Aerial crown-view tile of a tropical tree (Barro Colorado Island, Panama), acquired 20241216:
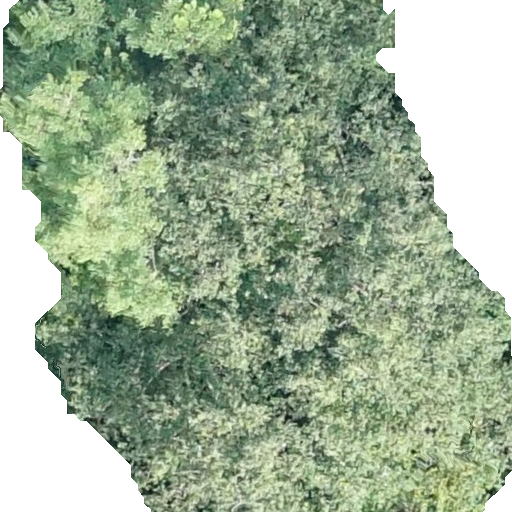
Species: Hieronyma alchorneoides
GBIF accepted scientific name: Hieronyma alchorneoides
Crown area: 338.032 m²